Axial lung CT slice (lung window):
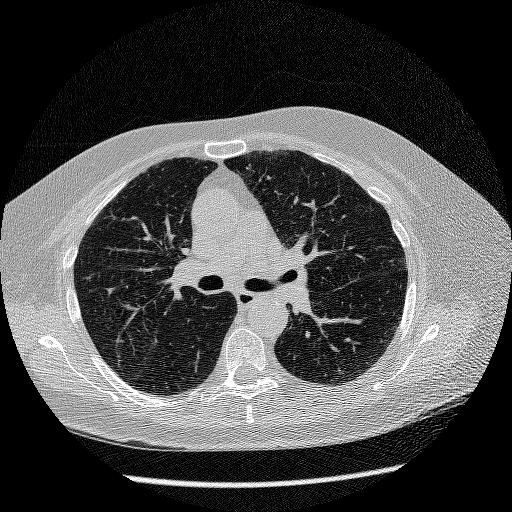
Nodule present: no